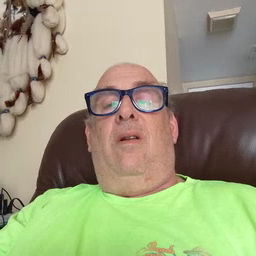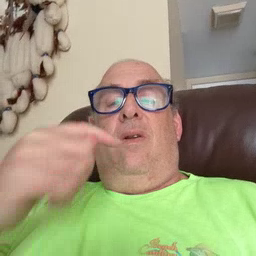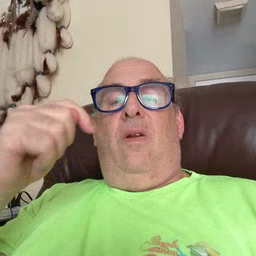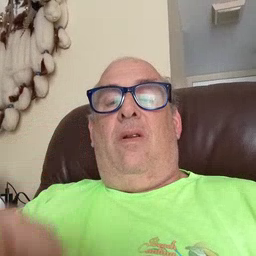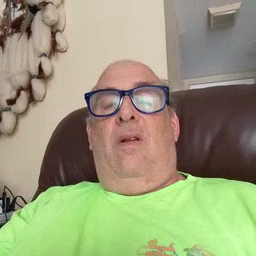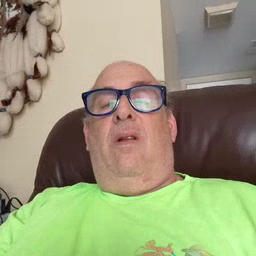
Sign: toy